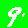
Digit: 9